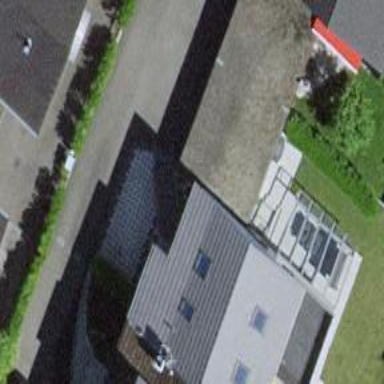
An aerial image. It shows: Group of garages.